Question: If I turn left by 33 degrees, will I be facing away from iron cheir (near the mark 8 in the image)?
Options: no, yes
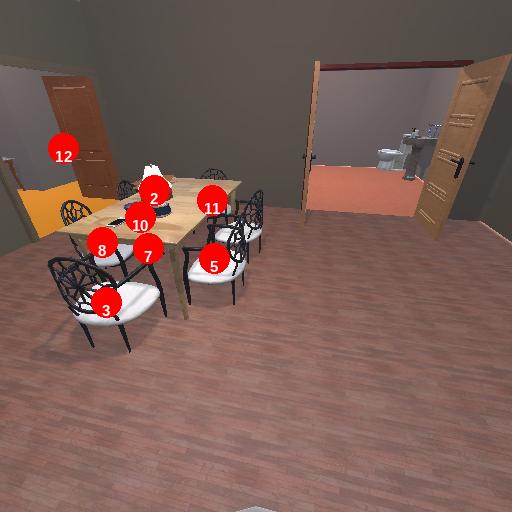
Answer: no